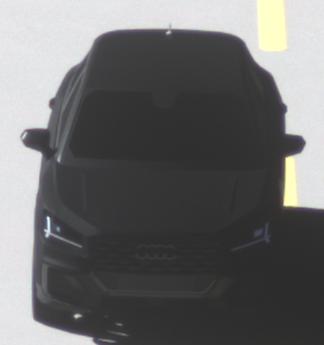
Make: Audi
Model: Q2
Model produced from: 2016
Model produced until: 2020
Doors: 5
Color: black
Road condition: dry road
Daytime: midday
Contrast: high contrast